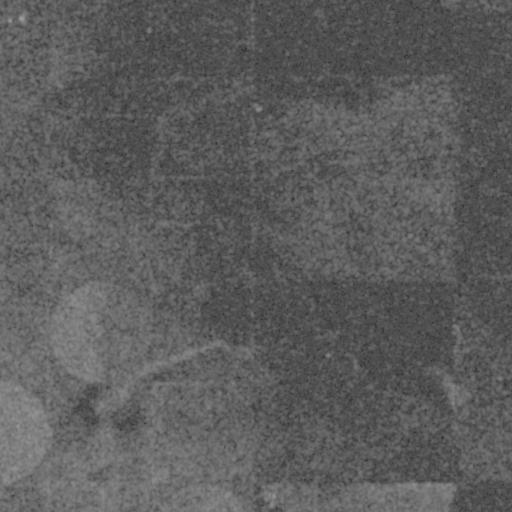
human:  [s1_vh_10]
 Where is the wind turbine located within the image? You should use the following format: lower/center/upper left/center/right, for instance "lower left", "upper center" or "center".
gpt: The wind turbine is located in the upper left of the image.
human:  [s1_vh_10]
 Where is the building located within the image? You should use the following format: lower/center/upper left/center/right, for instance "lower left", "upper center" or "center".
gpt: The building is located in the lower left of the image.
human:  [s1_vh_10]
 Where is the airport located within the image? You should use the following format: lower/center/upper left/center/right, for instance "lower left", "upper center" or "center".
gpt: There is no airport in the image.

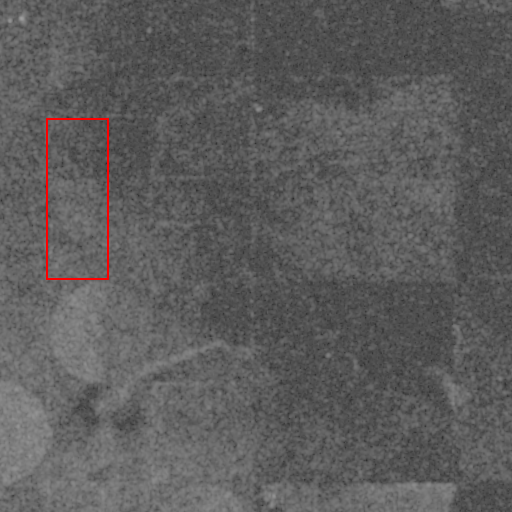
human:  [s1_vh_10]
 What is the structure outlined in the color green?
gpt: There is no green outline.
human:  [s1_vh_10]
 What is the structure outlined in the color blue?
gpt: There is no structure outlined in blue.